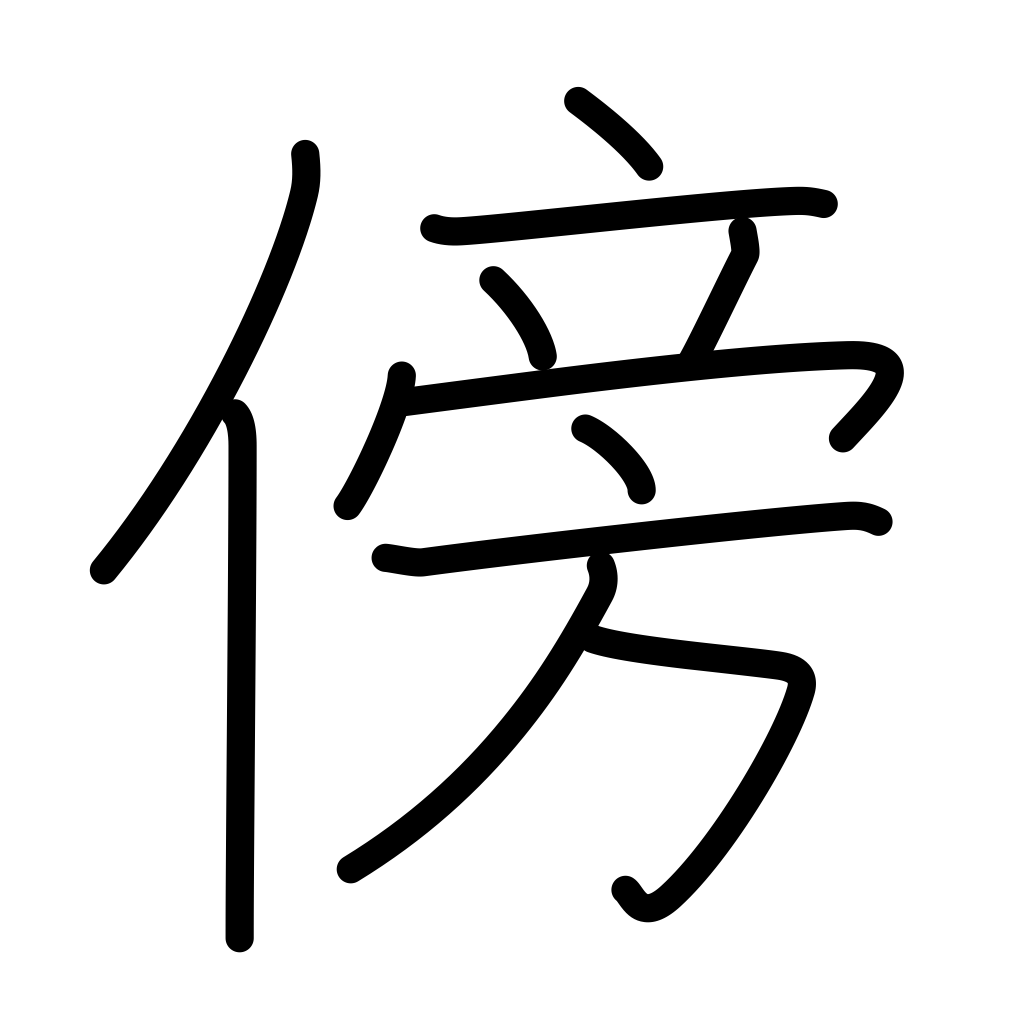
Meaning: bystander, side, besides, while, nearby, third person